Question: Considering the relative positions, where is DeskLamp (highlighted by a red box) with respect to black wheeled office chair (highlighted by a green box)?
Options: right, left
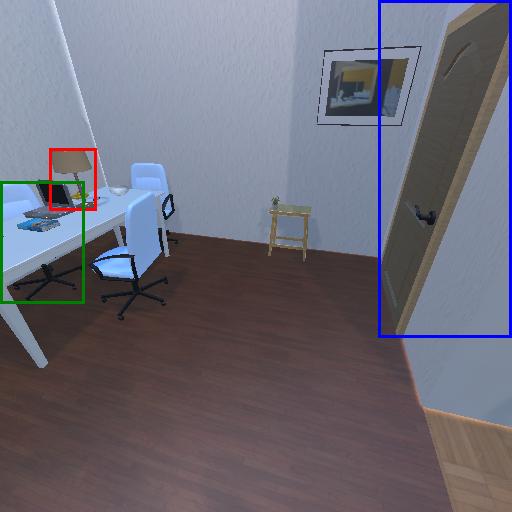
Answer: right